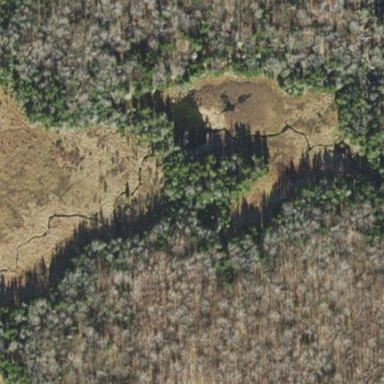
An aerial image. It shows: Marshy wetland area.